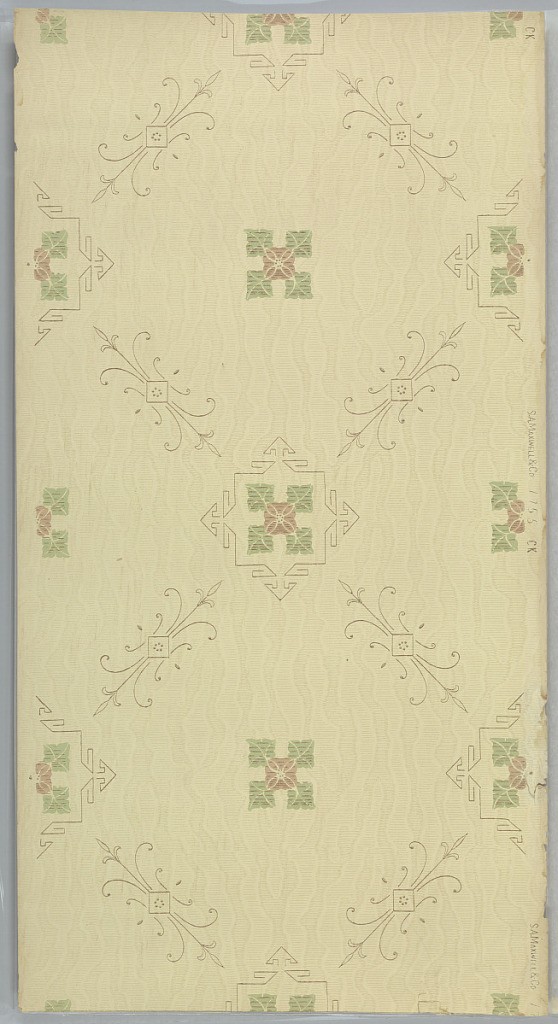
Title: Ceiling paper
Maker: Maxwell & Co., S.A., Chicago, Illinois, USA
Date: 1905–1915
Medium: Machine-printed paper
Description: Grid or trellis pattern formed by Eastlake-like flourishes. A square medallion with pointy projections on four sides contains a quatrefoil composed of a flower and four leaves which sits at each intersection in fills the voids. Printed in green and brown on a moire-patterned yellowish background.